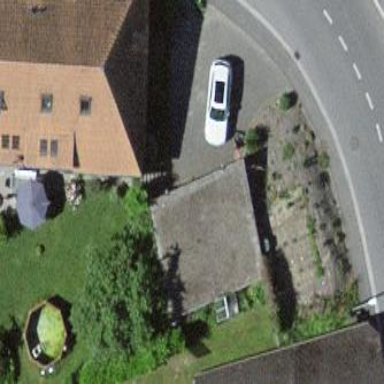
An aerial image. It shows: View of roof of building.